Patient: sex M, age 47
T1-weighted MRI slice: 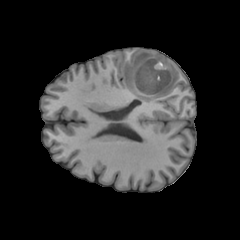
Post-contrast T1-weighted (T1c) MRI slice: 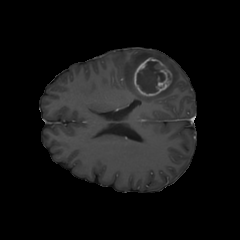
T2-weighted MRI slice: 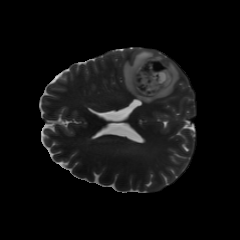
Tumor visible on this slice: yes
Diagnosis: Glioblastoma, IDH-wildtype
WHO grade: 4